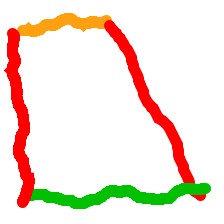
Shape: trapezoid